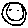
Label: smiley face